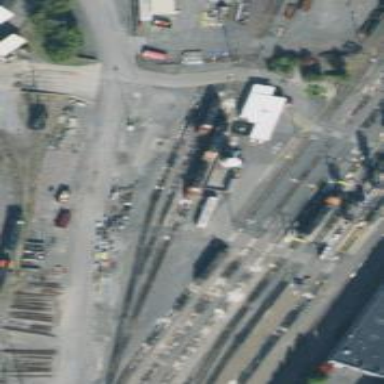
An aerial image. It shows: Railway yard used for servicing trains.